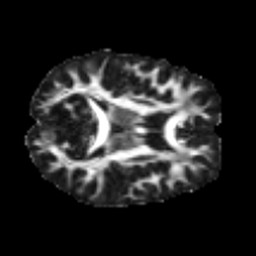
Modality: FA
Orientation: axial
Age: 24
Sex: male
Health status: healthy
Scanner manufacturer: siemens
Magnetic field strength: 3 T
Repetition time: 3.6 s
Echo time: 0.092 s